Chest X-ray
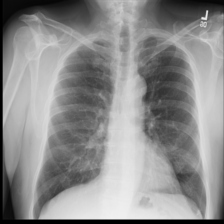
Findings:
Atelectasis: positive
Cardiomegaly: negative
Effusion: negative
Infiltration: negative
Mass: negative
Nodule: negative
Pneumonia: negative
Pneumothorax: negative
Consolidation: negative
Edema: negative
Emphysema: negative
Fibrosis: negative
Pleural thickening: negative
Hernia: negative